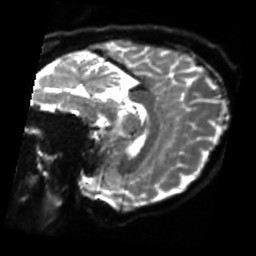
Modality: sbref
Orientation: sagittal
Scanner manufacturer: siemens
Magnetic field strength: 3 T
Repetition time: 4 s
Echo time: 0.0594 s